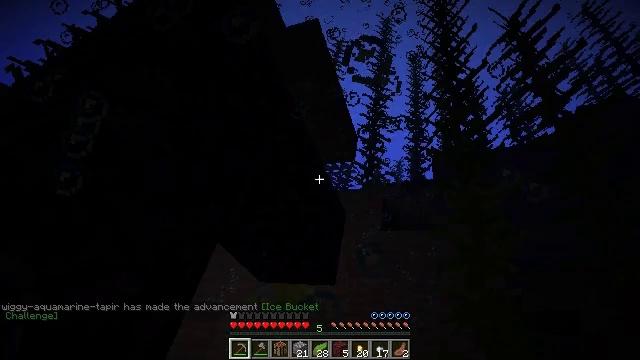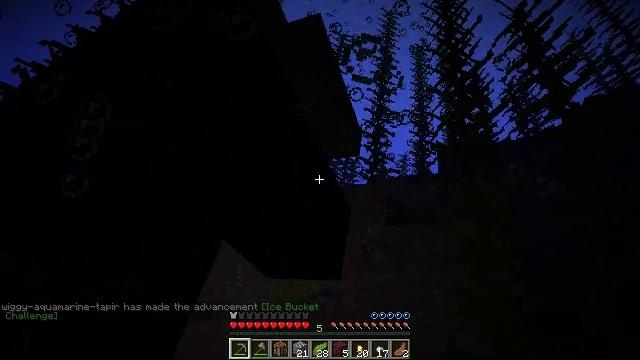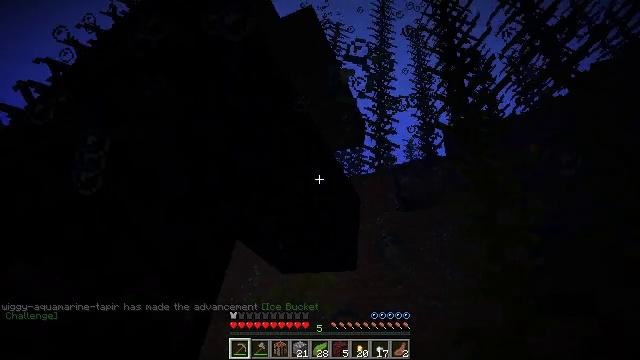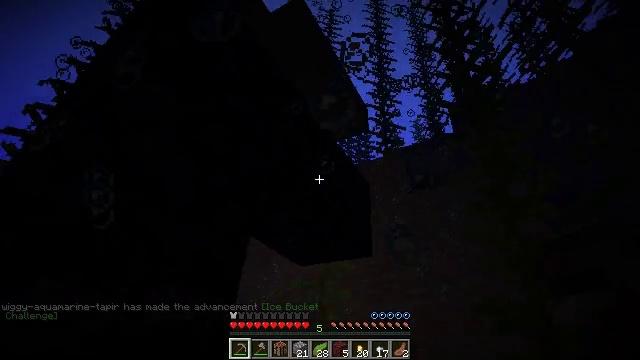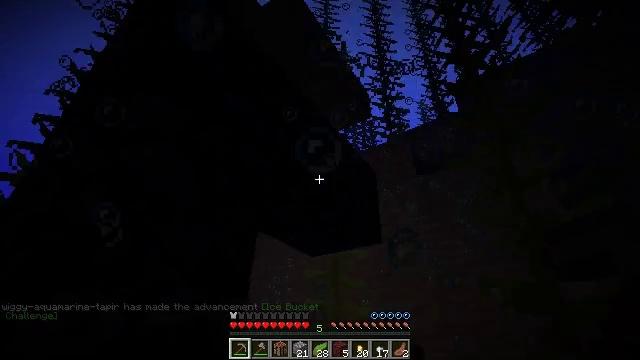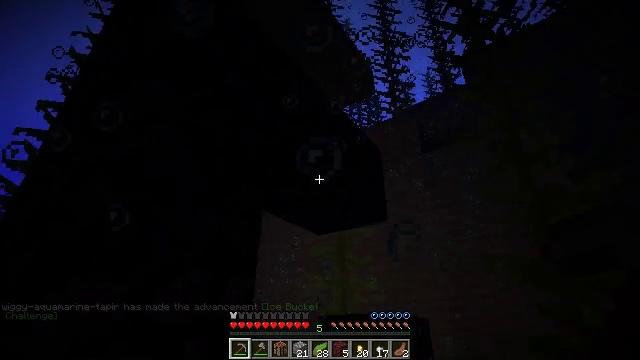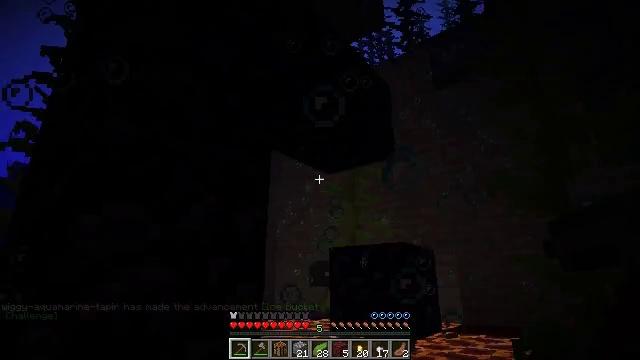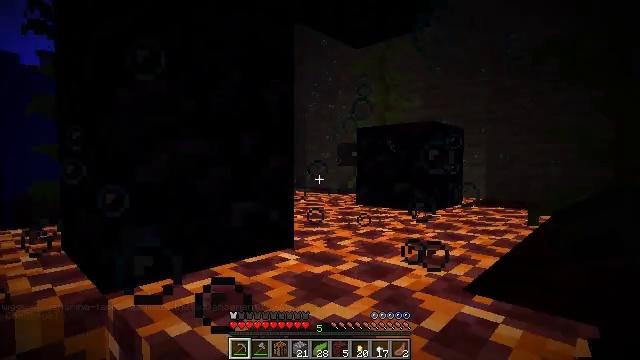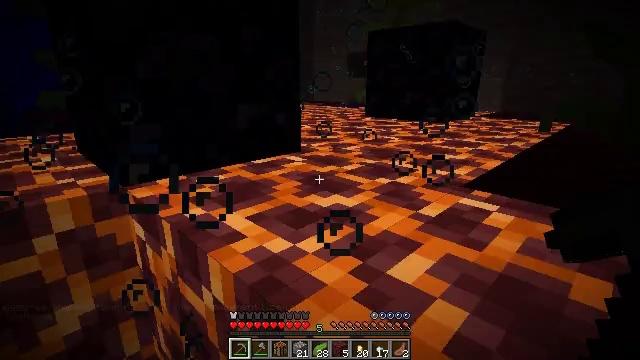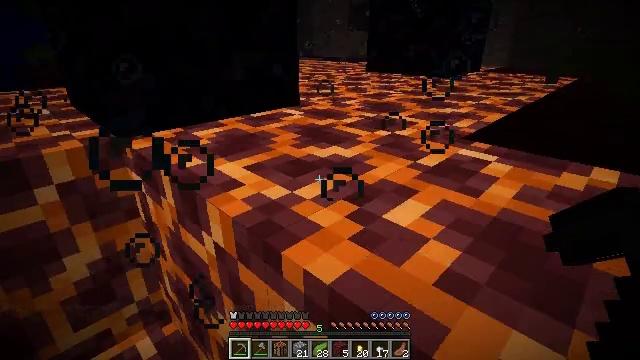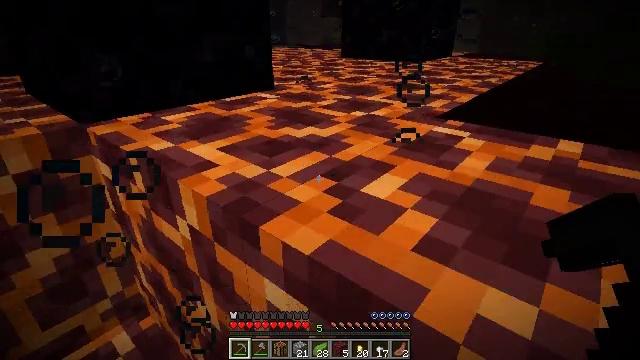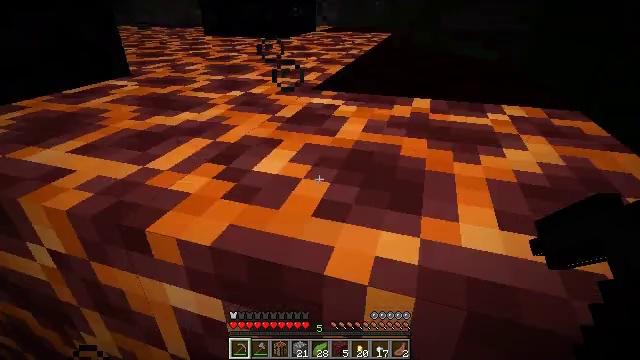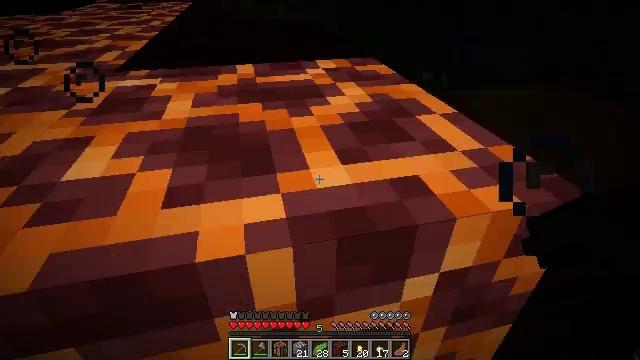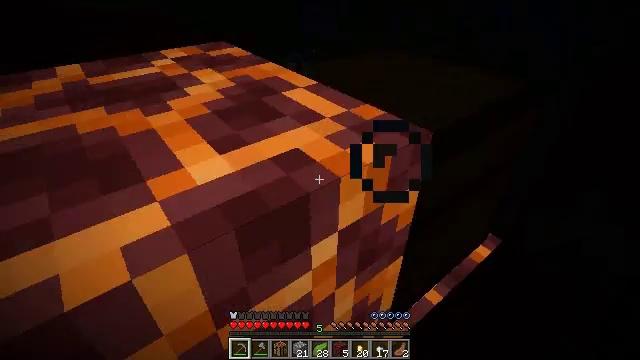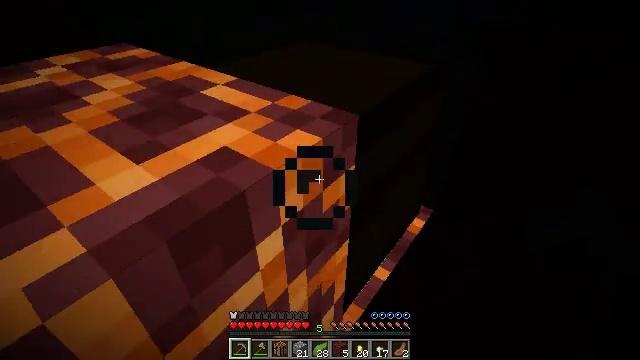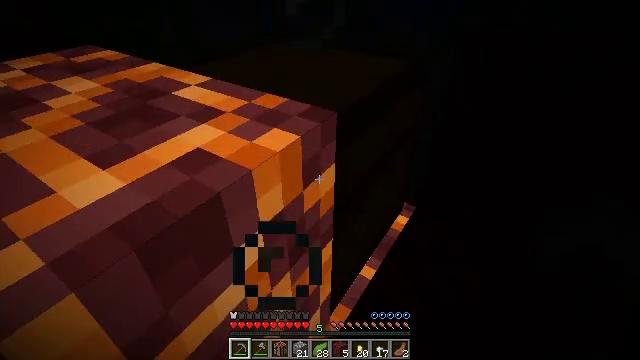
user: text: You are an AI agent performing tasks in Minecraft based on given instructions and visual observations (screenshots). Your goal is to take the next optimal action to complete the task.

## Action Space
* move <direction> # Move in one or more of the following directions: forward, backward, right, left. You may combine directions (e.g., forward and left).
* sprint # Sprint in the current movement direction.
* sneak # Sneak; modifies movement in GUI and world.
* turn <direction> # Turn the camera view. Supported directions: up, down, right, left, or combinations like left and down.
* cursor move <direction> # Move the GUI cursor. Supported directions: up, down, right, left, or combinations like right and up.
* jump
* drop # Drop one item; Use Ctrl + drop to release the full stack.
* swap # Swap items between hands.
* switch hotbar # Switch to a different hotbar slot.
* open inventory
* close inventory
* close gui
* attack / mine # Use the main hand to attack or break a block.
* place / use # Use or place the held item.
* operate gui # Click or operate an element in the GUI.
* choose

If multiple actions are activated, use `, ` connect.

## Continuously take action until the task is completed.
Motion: motion action
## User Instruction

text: Mine the kelp plant underwater.
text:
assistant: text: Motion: move right, turn down, jump
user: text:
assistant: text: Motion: move right, turn left and down, jump
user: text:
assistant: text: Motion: move right, turn left and down, jump
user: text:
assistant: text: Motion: move forward and move right, turn left and down, jump
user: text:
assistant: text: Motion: move forward and move right, sneak, turn left and down, jump
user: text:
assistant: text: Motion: move forward and move right, sneak, turn left and down, jump
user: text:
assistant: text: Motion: move forward and move right, sneak, turn left and down, jump
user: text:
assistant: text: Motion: move forward, sneak, turn left and down, jump
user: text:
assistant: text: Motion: move forward, sneak, turn down, jump
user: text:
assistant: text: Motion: move forward, sneak, turn right and down, jump
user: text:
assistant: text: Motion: move forward, sneak, turn right and down, jump
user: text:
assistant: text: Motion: move forward, sneak, turn right and down, jump
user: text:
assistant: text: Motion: move forward, sneak, turn right and down, jump
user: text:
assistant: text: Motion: move forward, sneak, turn right, jump
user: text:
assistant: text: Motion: move forward, sneak, turn right, jump
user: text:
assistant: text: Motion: move forward, sneak, jump
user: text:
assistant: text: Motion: move forward, sneak, turn right and up, jump
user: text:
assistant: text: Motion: move forward, sneak, turn right and up, jump
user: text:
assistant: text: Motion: move forward, sneak, turn right and up, jump
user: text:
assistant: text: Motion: move forward, sneak, turn right and up, jump
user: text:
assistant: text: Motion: move forward, sneak, turn up, jump
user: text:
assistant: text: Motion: move forward, sneak, turn up, jump
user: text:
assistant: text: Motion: move forward, sneak, jump
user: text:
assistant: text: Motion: move forward, sneak, jump
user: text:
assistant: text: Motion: move forward, sneak, turn left, jump
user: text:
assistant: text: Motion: move forward, sneak, turn left and up, jump
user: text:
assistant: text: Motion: move forward, sneak, turn left and up, jump
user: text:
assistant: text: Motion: move forward, sneak, turn left and up, jump
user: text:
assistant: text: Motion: move forward, turn left and up, jump
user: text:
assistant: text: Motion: move forward, turn left and up, jump